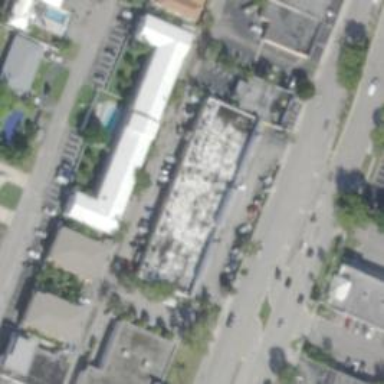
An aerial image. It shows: Retail building.